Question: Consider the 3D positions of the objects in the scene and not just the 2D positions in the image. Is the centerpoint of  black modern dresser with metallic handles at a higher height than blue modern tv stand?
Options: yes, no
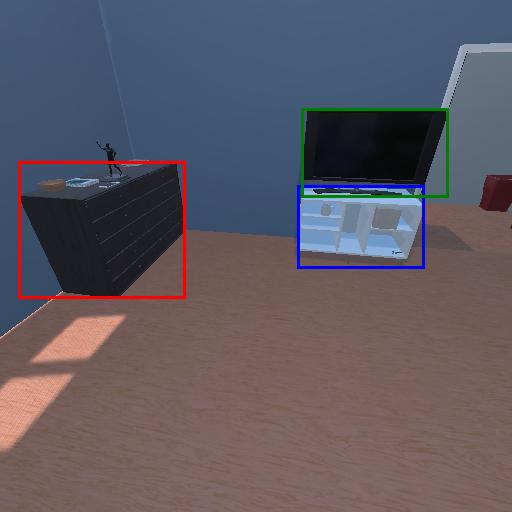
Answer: yes